Field crop: maize
Growth stage: 2
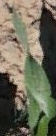
Species: maize